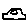
Label: car